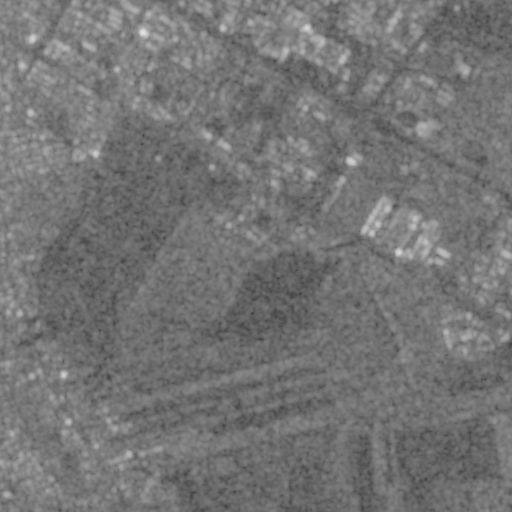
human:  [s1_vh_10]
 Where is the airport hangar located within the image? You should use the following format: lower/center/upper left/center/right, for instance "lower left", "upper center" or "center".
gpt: The airport hangar is located in the upper right of the image.
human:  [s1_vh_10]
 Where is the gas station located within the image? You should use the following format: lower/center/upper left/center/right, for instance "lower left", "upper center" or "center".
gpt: The gas station is located in the upper center of the image.
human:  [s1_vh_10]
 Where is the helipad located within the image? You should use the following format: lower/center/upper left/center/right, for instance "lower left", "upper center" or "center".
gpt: The helipad is located in the upper center of the image.
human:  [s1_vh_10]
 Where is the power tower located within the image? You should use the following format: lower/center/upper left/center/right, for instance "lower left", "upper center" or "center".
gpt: The power tower is located in the lower left of the image.
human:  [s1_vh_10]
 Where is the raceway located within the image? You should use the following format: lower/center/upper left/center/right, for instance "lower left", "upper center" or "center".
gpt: The raceway is located in the upper right of the image.
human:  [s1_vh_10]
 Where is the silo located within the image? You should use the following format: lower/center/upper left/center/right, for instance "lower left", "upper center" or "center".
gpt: The silo is located in the center right of the image.
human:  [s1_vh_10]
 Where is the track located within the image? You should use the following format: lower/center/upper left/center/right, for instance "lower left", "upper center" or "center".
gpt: The track is located in the upper left of the image.
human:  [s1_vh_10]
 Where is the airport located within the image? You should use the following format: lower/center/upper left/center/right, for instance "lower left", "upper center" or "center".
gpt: There is no airport in the image.

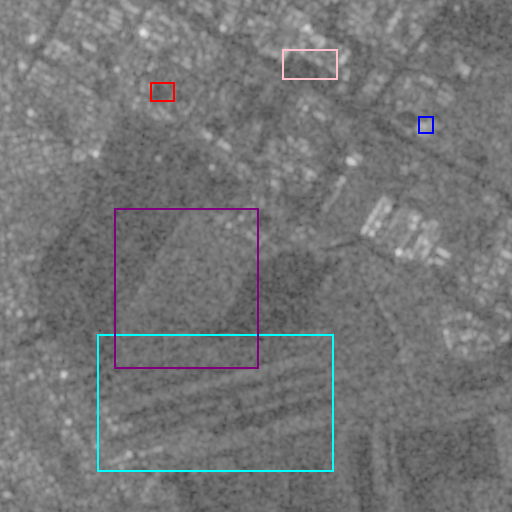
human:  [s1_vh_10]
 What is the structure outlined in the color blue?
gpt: The structure outlined in blue is an airport hangar.
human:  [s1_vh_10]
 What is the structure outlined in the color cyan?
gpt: The structure outlined in cyan is a crop field.
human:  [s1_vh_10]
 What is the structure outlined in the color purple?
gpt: The structure outlined in purple is a park.
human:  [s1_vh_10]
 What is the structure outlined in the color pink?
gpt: The structure outlined in pink is a parking lot.
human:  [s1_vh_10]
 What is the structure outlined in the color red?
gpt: The structure outlined in red is a track.
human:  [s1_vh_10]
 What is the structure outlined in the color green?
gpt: There is no green outline.